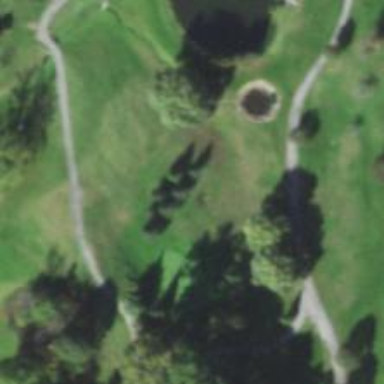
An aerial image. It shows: View of golf hole.